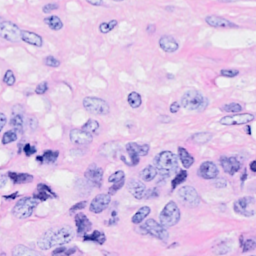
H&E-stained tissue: Breast